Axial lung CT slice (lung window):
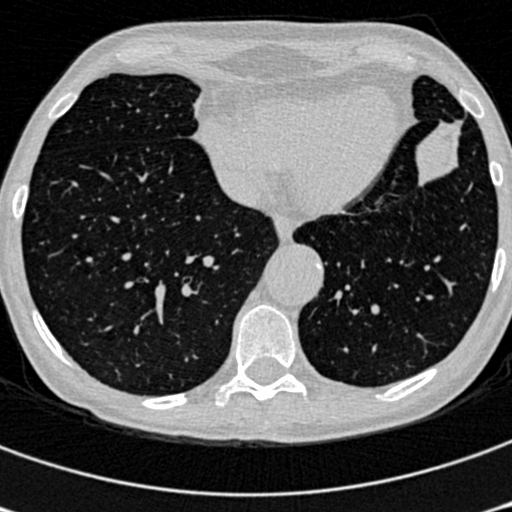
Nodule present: no